Question: How to add multiple around (13 items) in end drawer in flutter without scrolling
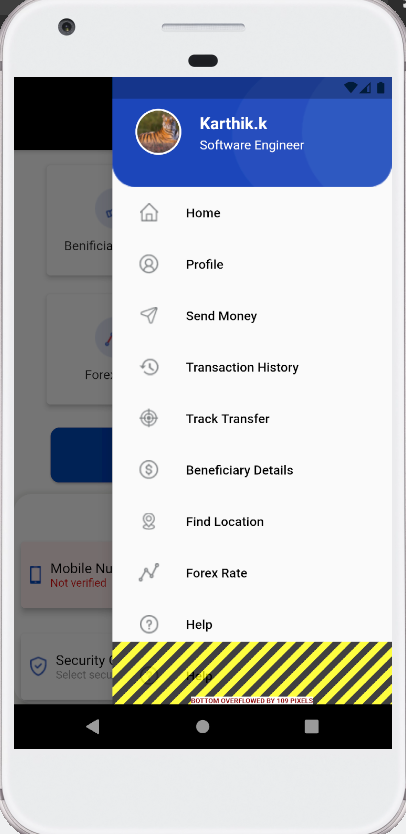
Answer: Use 'Expanded' widget as the parent of those item and place under 'Column'.
Your Drawer should be like :
'''
Drawer(
child: Column(
children: [
Container(), //Your Blue Section
Expanded( // Item 1
child: Padding(
padding: EdgeInsets.symmetric(horizontal: 16.00),
Row(
children: [
Icon(),
Text(),
],
),
),
),
Expanded( // Item 1
child: Padding(
padding: EdgeInsets.symmetric(horizontal: 16.00),
Row(
children: [
Icon(),
Text(),
],
),
),
),
Expanded( // Item 2
child: Padding(
padding: EdgeInsets.symmetric(horizontal: 16.00),
Row(
children: [
Icon(),
Text(),
],
),
),
),
Expanded( // Item 3
child: Padding(
padding: EdgeInsets.symmetric(horizontal: 16.00),
Row(
children: [
Icon(),
Text(),
],
),
),
),
Expanded( // Item 4
child: Padding(
padding: EdgeInsets.symmetric(horizontal: 16.00),
Row(
children: [
Icon(),
Text(),
],
),
),
),
.
. and so on ...
.
]
)
),
'''